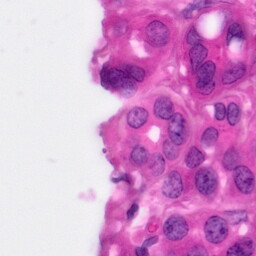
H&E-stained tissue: Pancreatic